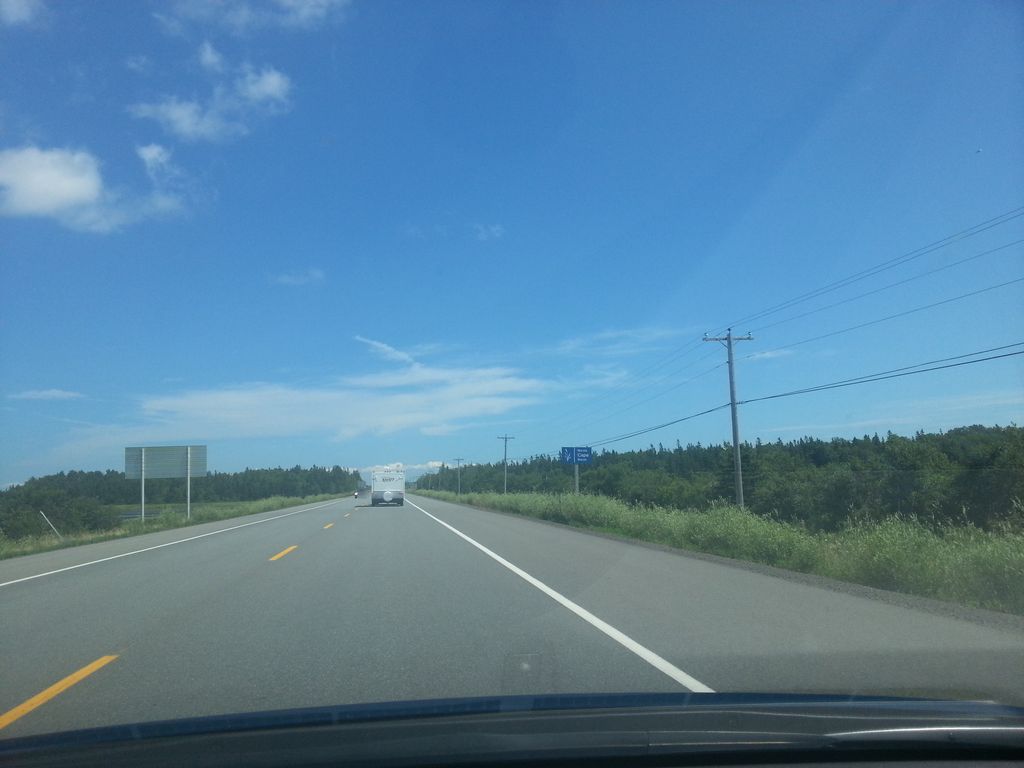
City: charlottetown